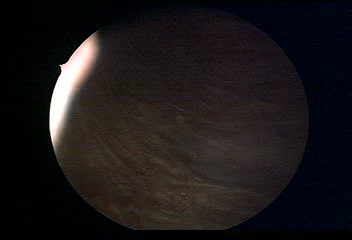
Modality: WLC
Class: Normal mucosa
Bladder cancer association: No